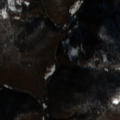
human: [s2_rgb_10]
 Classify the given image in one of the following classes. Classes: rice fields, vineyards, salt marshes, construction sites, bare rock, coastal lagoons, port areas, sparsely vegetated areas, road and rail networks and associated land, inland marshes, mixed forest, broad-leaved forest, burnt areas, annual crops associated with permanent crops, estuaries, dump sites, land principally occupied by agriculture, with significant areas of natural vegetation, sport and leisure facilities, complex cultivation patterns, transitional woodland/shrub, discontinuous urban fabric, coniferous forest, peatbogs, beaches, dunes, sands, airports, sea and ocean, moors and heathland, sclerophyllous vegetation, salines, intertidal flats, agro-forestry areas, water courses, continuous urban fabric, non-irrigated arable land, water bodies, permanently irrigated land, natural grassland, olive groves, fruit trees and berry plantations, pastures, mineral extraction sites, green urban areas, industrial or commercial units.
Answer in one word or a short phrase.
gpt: broad-leaved forest